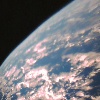
Label: cloud